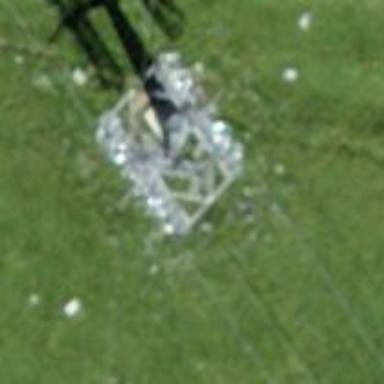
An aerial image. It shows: Chair lift captured from aerial perspective.